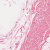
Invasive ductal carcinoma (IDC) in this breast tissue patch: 0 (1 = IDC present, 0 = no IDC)